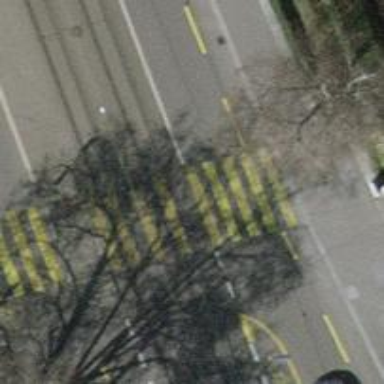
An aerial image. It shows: Uncontrolled zebra crossing with notable zebra markings.